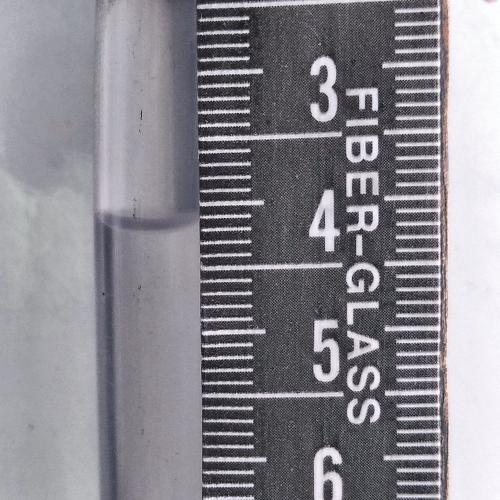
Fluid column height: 4.1 cm